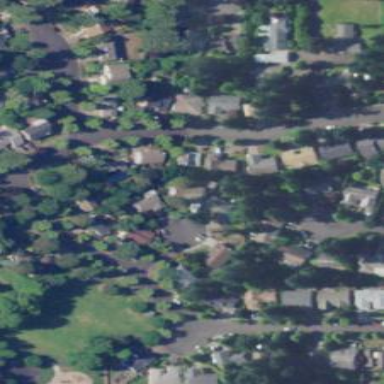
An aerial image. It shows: This residential area consists of single-family homes.